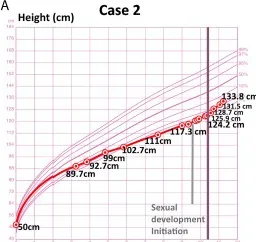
Information on case 2. (A) Growth curve.
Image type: chart (chart)